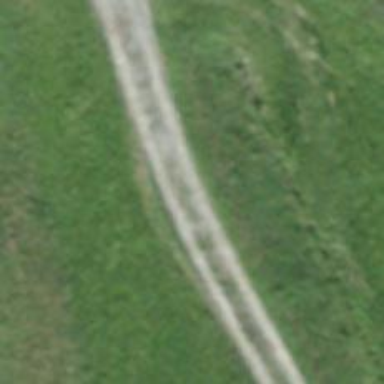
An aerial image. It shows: Track with grade2 tracktype.